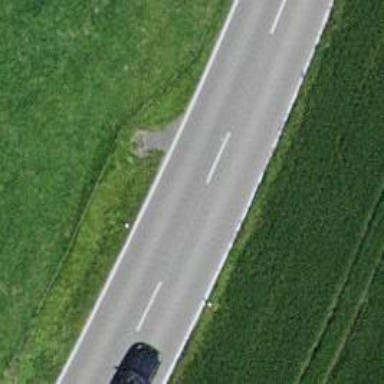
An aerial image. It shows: Tertiary road with asphalt surface.